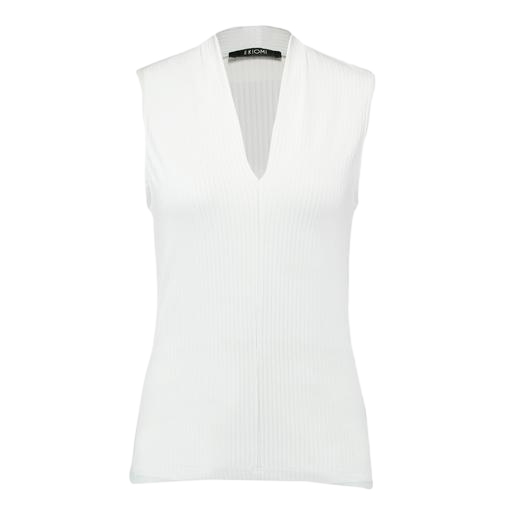
white sleeveless shirt, white split neck tank, front v-neck, white background